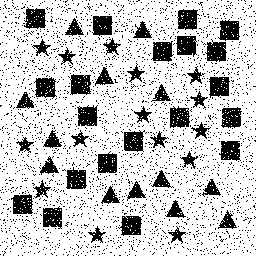
Squares: 20
Triangles: 13
Stars: 15
Total shapes: 48